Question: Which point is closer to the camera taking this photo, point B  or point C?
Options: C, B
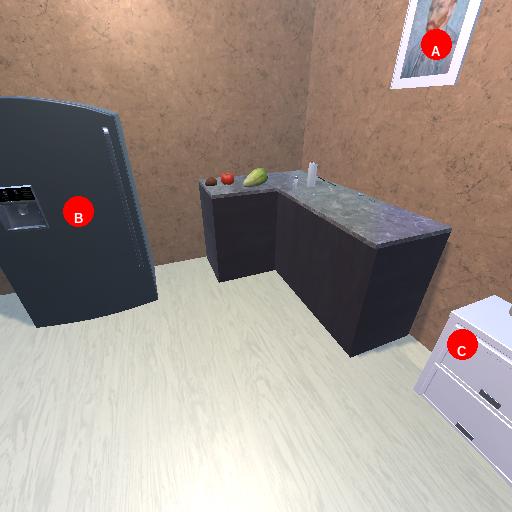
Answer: C